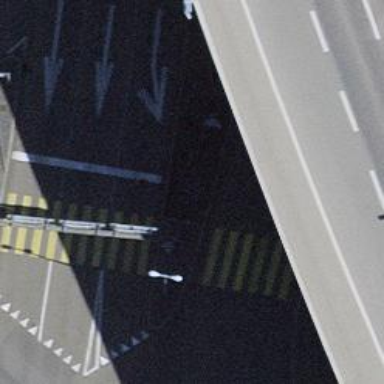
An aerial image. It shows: Kerb serving as barrier.